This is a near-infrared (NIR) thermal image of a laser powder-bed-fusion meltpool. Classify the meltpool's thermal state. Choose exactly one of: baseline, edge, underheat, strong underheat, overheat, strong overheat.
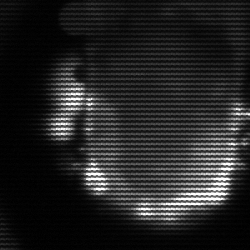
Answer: baseline